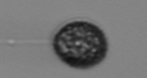
Label: Pseudochattonella_farcimen